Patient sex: F
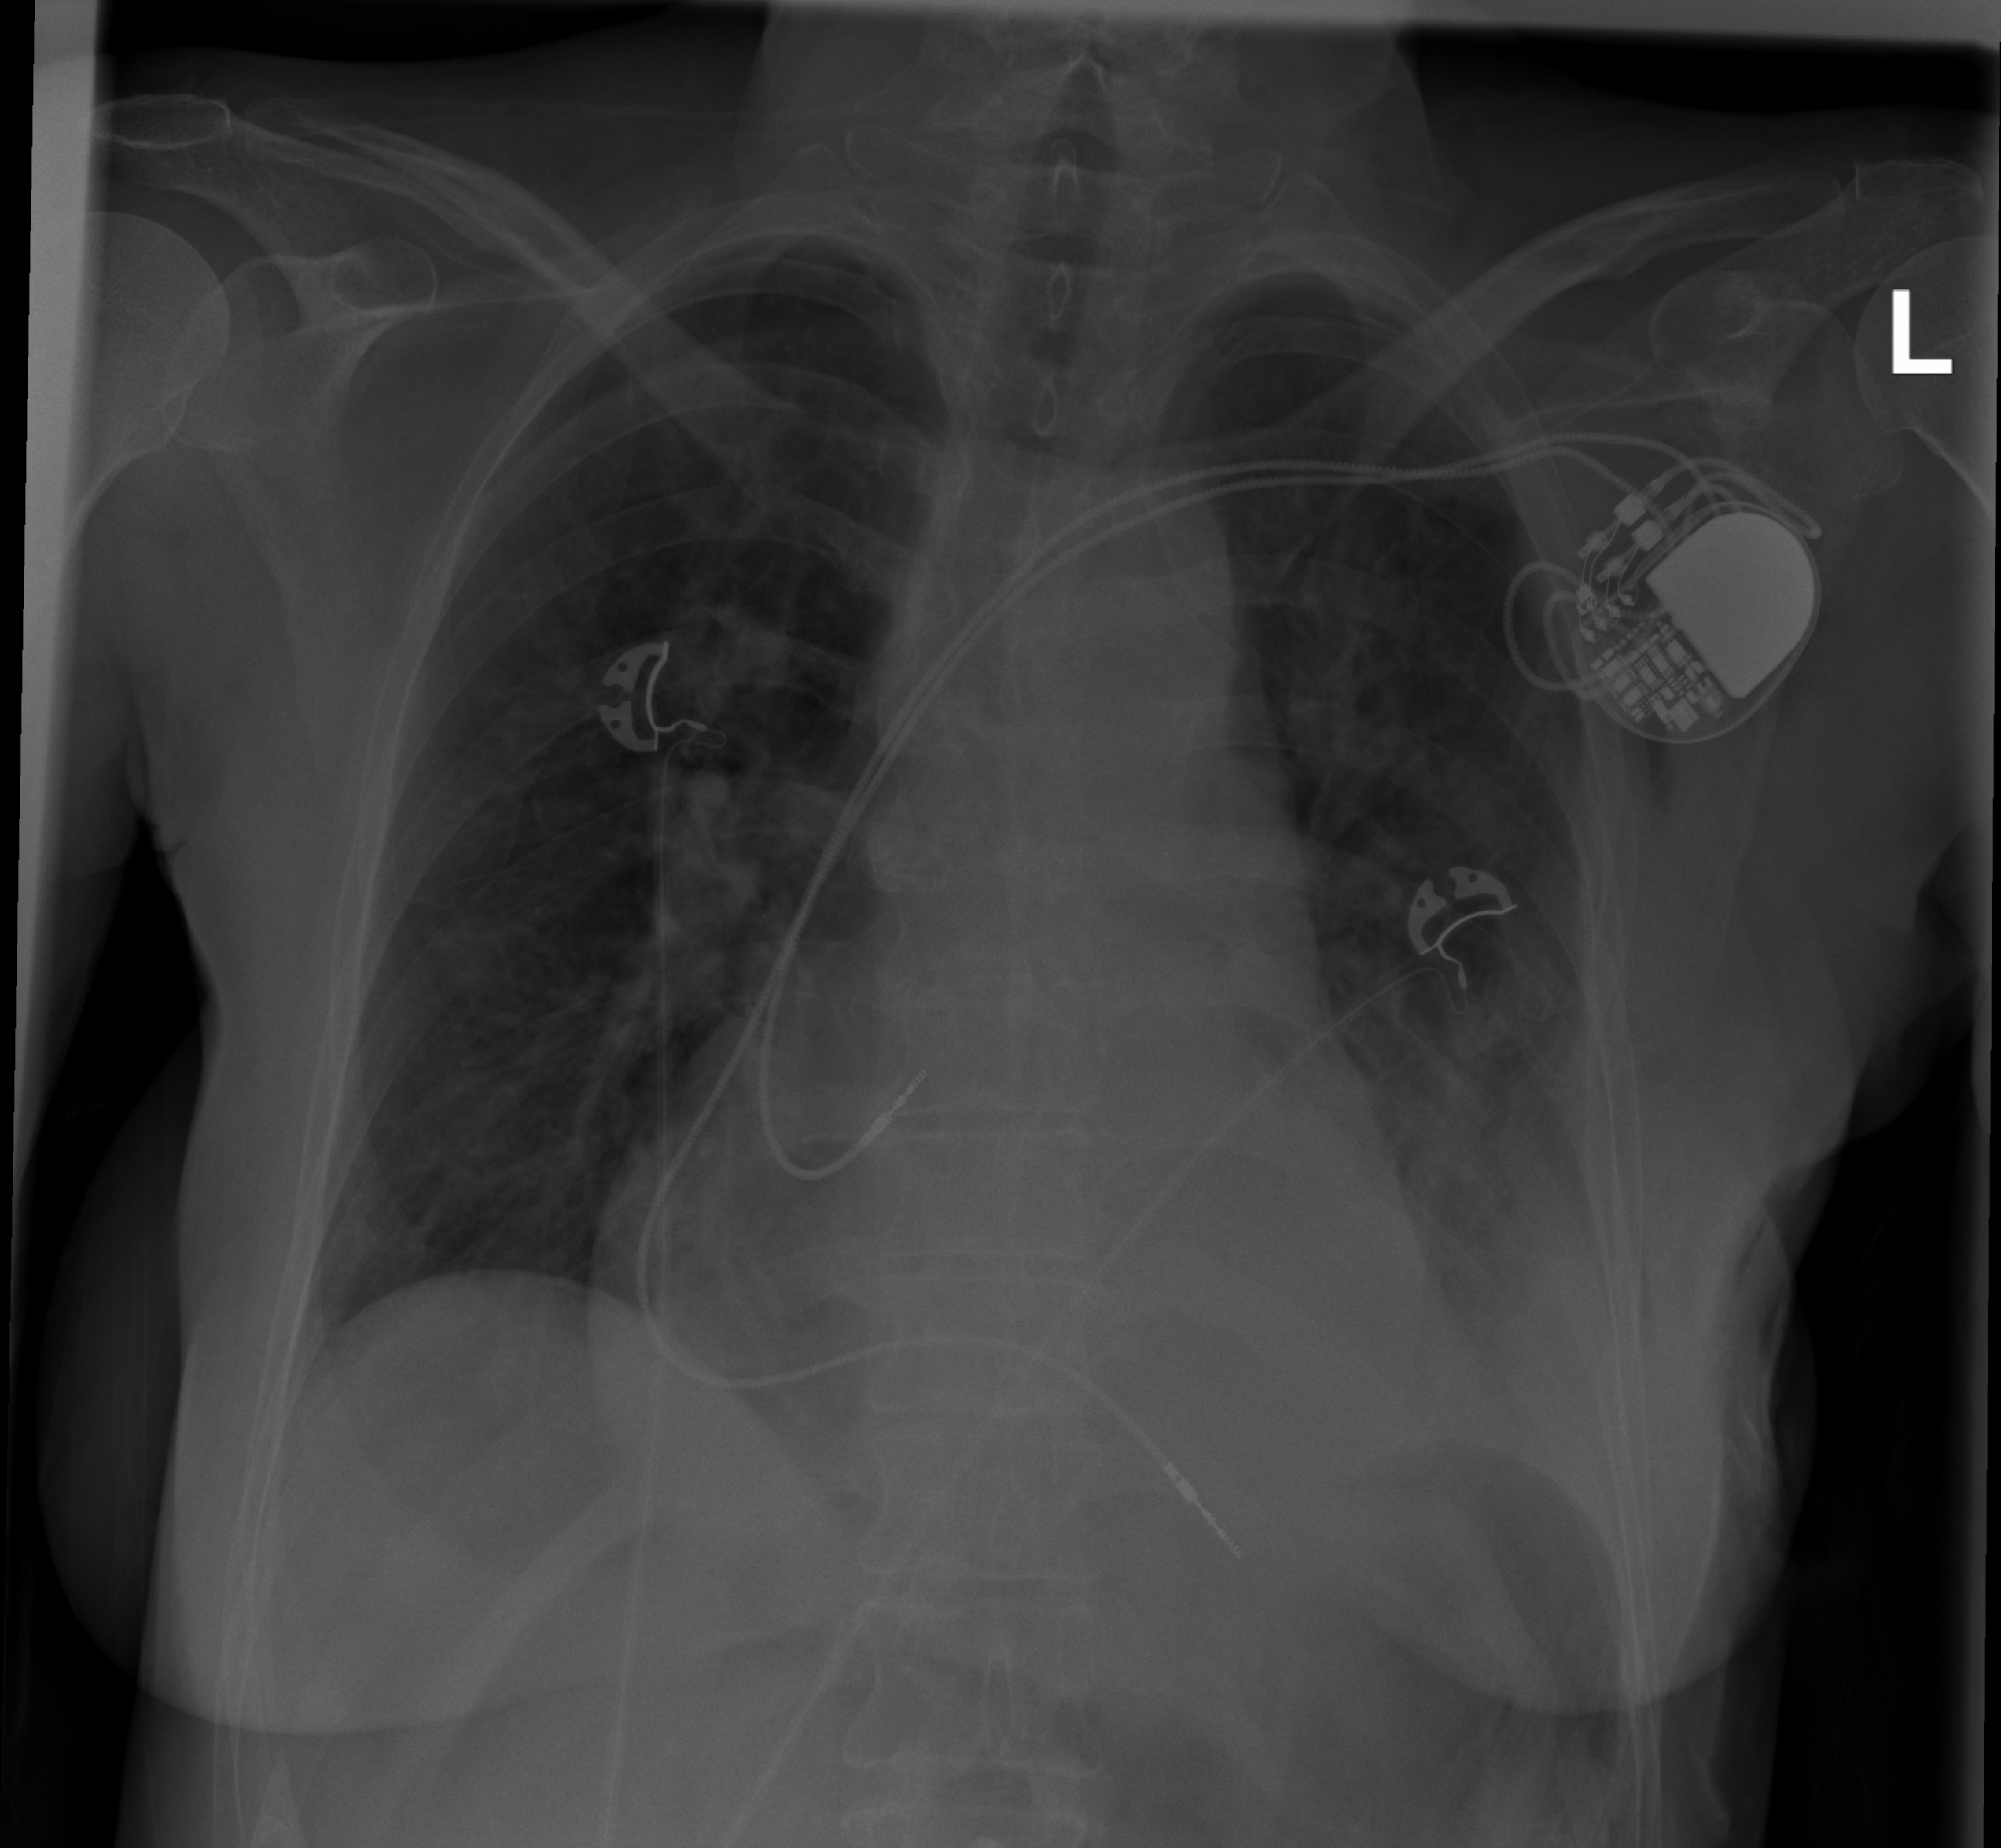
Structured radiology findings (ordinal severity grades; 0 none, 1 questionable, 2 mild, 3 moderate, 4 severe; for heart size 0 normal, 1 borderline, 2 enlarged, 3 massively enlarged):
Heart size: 2
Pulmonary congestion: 0
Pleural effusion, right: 0
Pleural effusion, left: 2
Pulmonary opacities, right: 0
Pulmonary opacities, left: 2
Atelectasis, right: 2
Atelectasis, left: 2